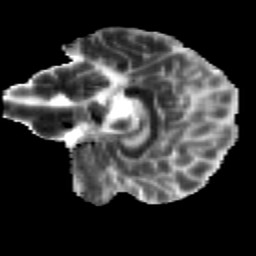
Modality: MD
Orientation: sagittal
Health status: healthy
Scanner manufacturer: siemens
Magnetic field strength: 3 T
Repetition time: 12 s
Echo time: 0.092 s